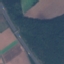
Label: Highway